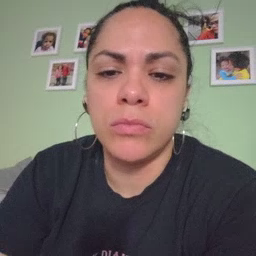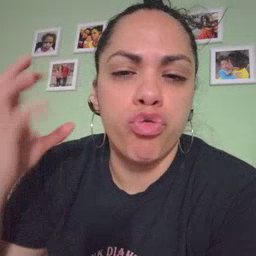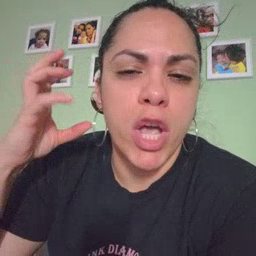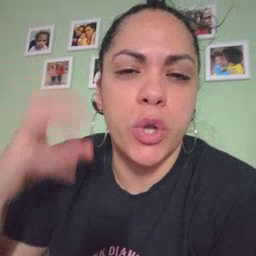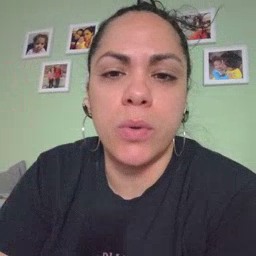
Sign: radio